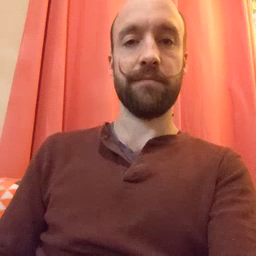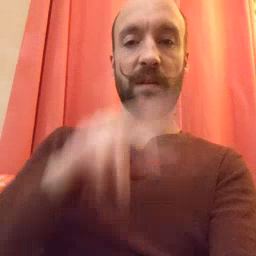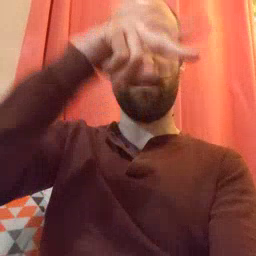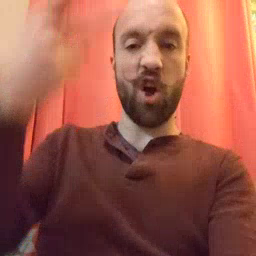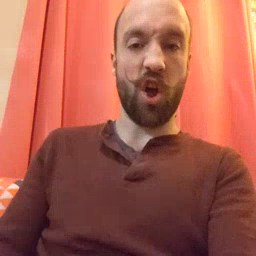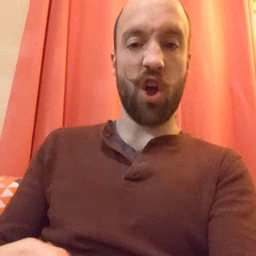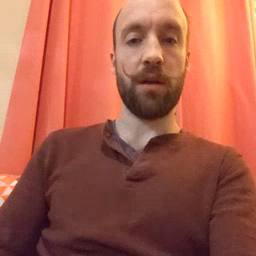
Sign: fall